Interaction volume radius: 5 \u00c5
Interaction volume height: 15 \u00c5
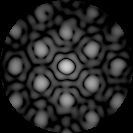
Disorder parameter: 0.3039